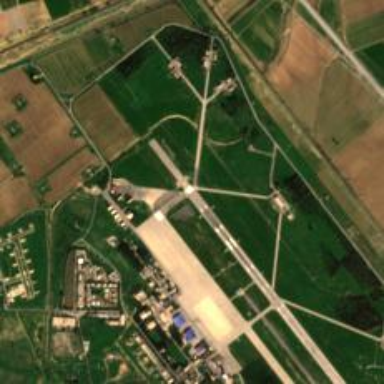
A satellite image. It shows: View of runway in airport.